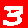
Digit: 3